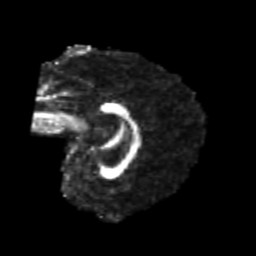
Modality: FA
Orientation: sagittal
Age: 23
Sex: female
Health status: healthy
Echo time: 0.074 s